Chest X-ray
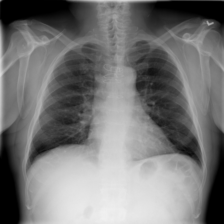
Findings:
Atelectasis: negative
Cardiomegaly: negative
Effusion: negative
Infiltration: negative
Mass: negative
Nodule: negative
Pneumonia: negative
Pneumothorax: negative
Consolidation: negative
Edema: negative
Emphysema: negative
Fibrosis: negative
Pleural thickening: negative
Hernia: negative